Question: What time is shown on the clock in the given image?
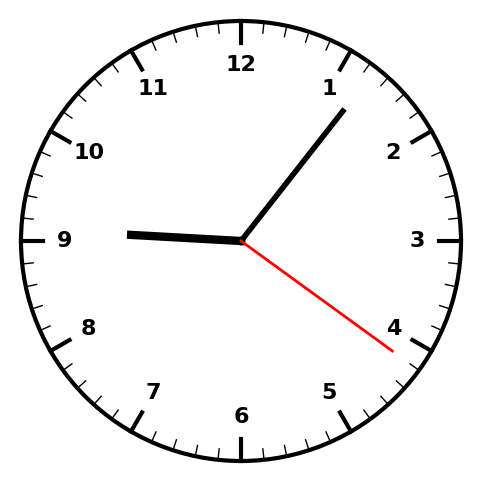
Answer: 09:06:21